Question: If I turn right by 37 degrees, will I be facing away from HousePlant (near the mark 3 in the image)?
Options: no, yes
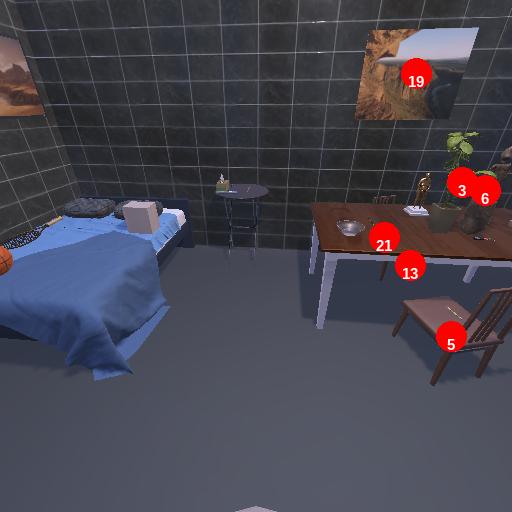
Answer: no